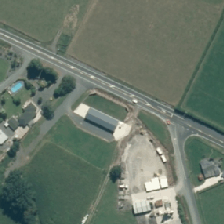
Land cover: urban_build_up